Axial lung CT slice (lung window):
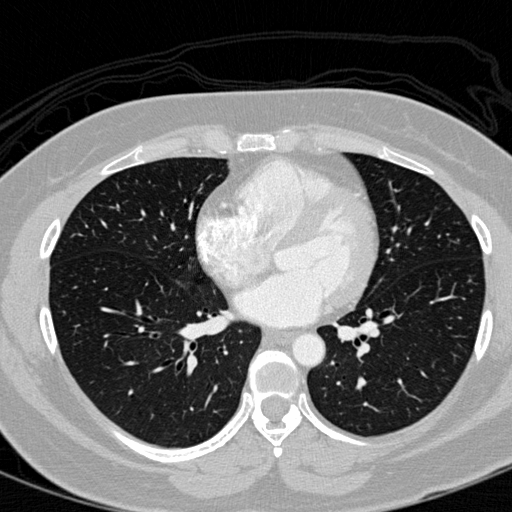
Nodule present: no